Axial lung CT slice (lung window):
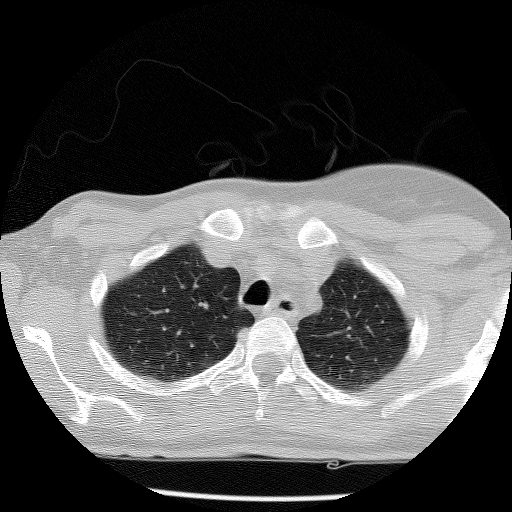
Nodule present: no